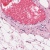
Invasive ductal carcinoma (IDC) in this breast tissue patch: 0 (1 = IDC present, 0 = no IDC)